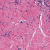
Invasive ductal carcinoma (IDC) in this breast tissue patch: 0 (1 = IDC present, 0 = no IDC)